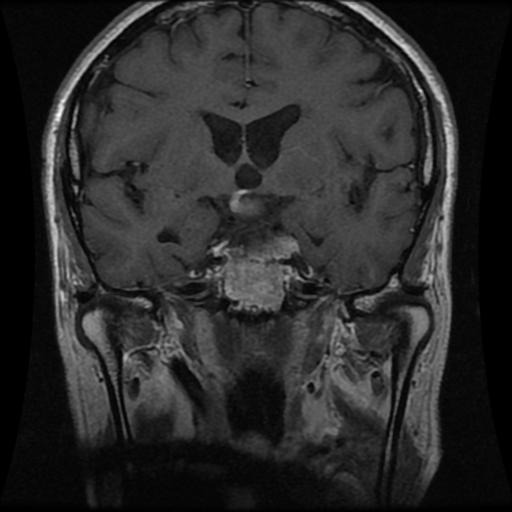
Label: pituitary